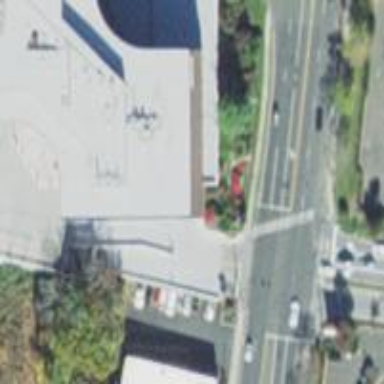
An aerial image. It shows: Part of building.